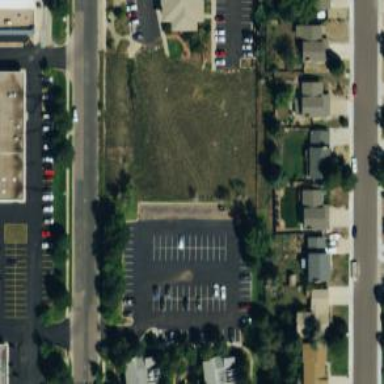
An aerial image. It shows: Parking area with surface.